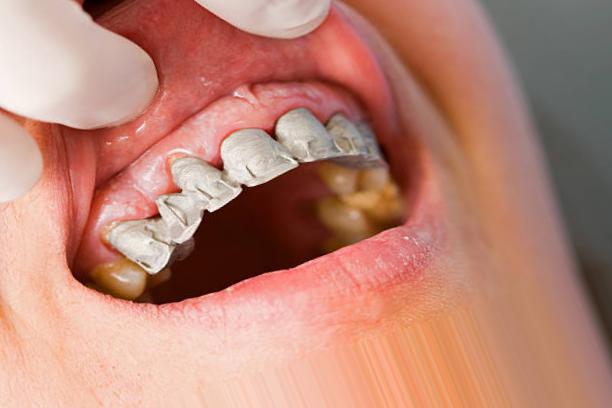
Condition: Tooth Discoloration